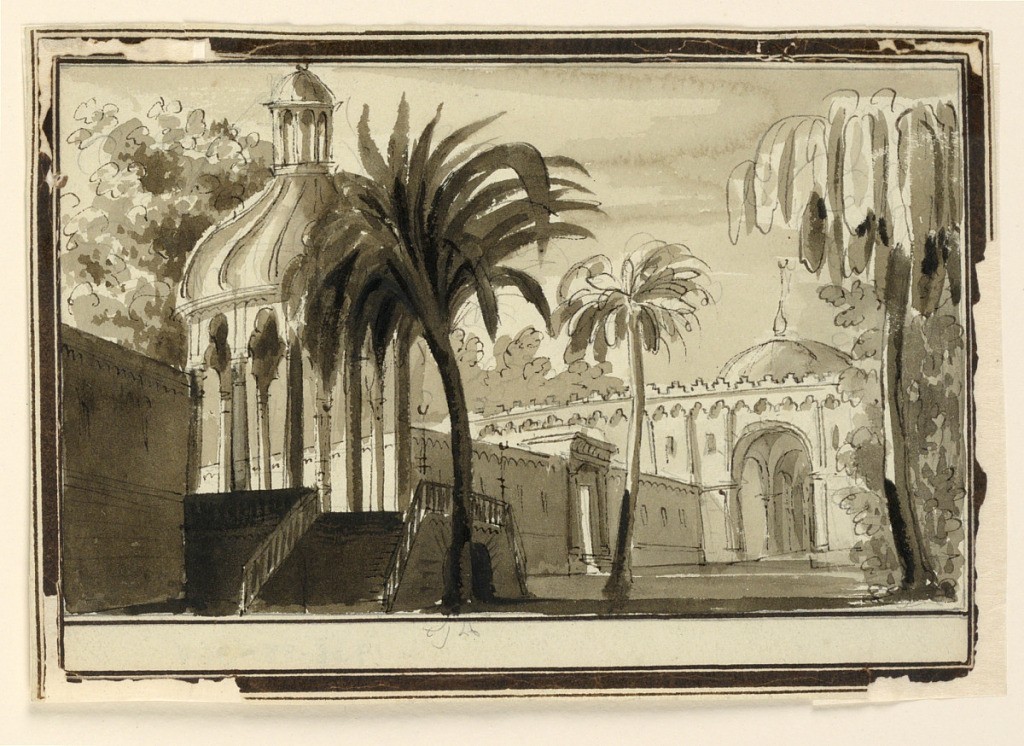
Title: Stage Design, Oriental Gardens
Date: early 19th century
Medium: Pen and sepia ink, brush and wash on paper
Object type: Drawing
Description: Horizontal rectangle. Garden pavilion with palm trees and domed building in background.